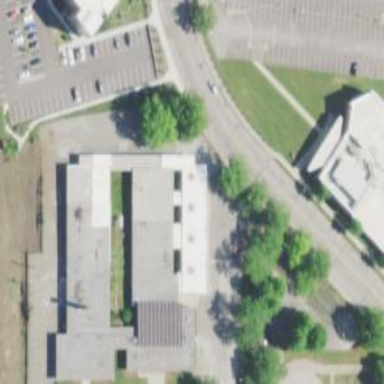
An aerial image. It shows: School.